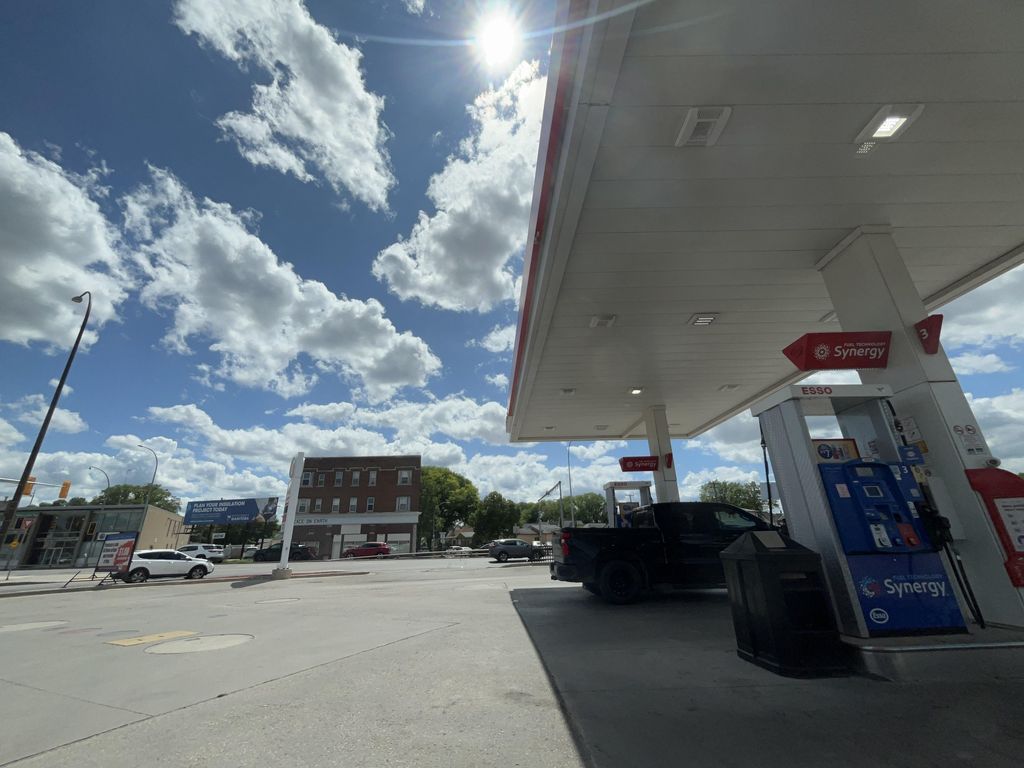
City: winnipeg